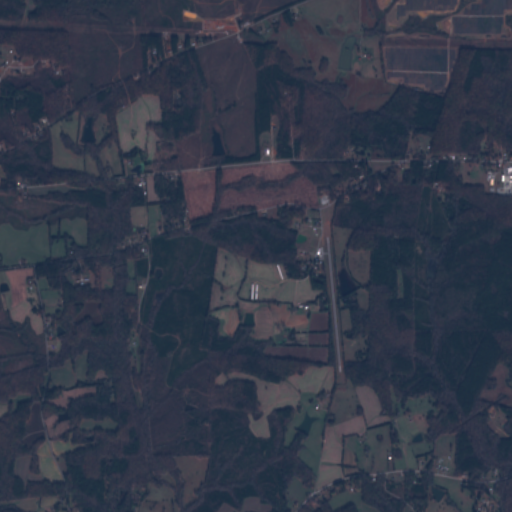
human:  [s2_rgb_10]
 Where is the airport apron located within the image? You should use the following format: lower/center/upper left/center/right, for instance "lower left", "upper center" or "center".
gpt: The airport apron is located in the center of the image.
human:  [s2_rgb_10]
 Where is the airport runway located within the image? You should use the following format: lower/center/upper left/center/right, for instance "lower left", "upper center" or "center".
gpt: The airport runway is located in the lower center of the image.
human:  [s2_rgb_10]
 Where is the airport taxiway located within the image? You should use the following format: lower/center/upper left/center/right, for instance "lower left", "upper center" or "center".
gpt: The airport taxiway is located in the center of the image.
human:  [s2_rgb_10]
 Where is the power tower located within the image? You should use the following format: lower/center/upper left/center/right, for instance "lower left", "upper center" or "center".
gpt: The power tower is located in the upper of the image.
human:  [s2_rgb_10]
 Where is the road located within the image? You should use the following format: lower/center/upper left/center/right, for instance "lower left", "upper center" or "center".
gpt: There is no road in the image.